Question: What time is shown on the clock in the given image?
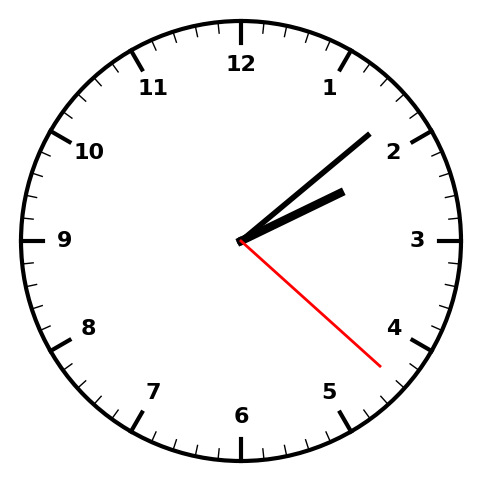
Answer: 02:08:22